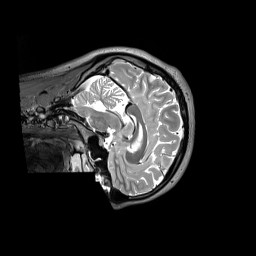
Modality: T2w
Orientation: sagittal
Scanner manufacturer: siemens
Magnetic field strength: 3 T
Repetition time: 3.2 s
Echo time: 0.406 s